Question: Given the following
'''
Some post content here

Yad ayaday dyaya
* Hi
* There
'''
How could I extract the first image in markdown? E.g I basically want to parse it then save the first image to a variable like 'extractedImage' "<URL>"
'''
extractImageFromMarkdown(text) {
// somehow parse text to grab first image_url
return extractedImageUrl;
}
'''
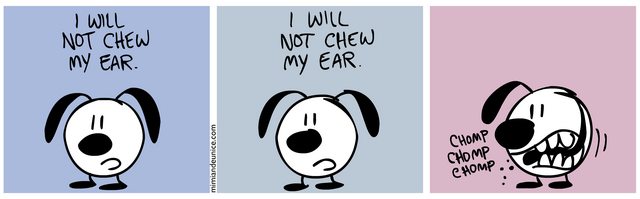
Answer: '''
text.match(/!\[.*?\]\((.*?)\)/)[1]
'''
This assumes that you can't have any escaped brackets though, like '![\]]' which is probably a safe assumption. This will also get only the image as requested.